Question: I have a list of elements that have split buttons. Each split button got an id. If I catch the click event from the clicked split button, it has no id.

'''
<li><a href="#" id=<%=mId%> class="mainButton">
<img src="../../_assets/img/album-hc.jpg">
<h2>Warning</h2>
<p>Hot Chip</p></a>
<a id=<%=myId%> href="#purchase" data-rel="popup" data-position-to="window" data-transition="pop" class="splitButton"></a>
</li>
'''
In Backbone I listen to the click-event of the class splitButton.
The event is fired correct, but it's event-object doesnt have an id:
'''
event:
{
"click .mainButton" : "mainButtonClick",
"click .splitButton": "splitButtonClick"
},
splitButtonClick: function (event)
{
alert(event.target.id); //id is empty ("")
}
'''
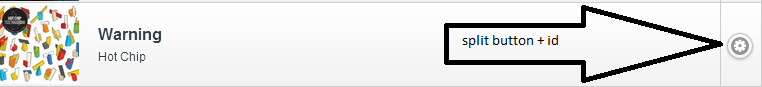
Answer: Try this
'''
splitButtonClick: function(event) {
alert(event.currentTarget.id);
}
'''